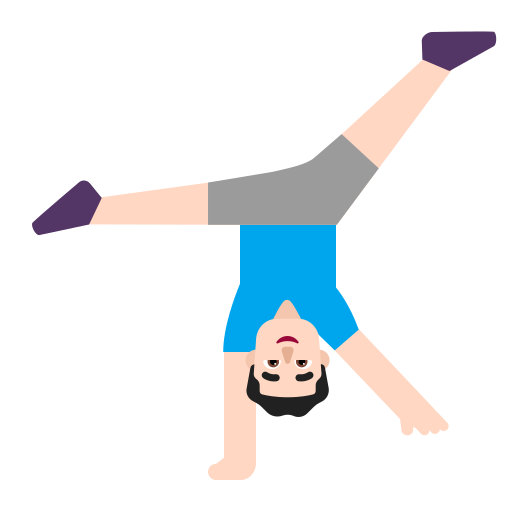
man cartwheeling flat light